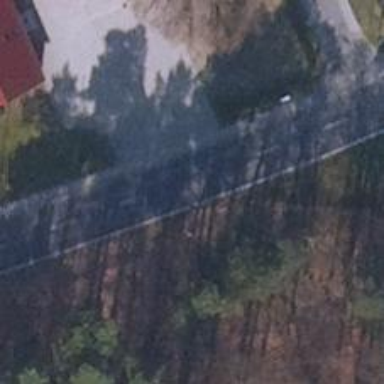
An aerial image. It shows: Secondary road.